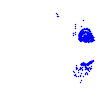
Particle: electron